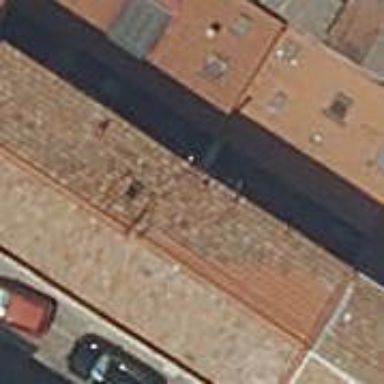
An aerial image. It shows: View of apartment building.